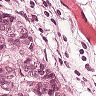
Metastatic tissue present: yes